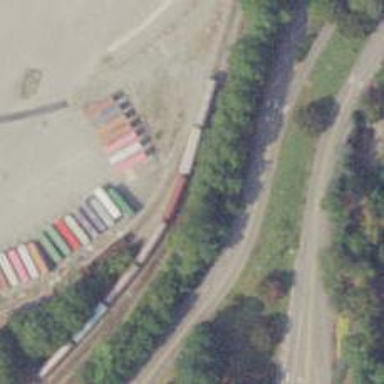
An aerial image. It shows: Railway spur service.